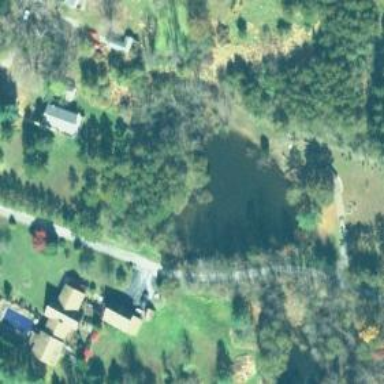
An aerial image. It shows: Pond with natural water.